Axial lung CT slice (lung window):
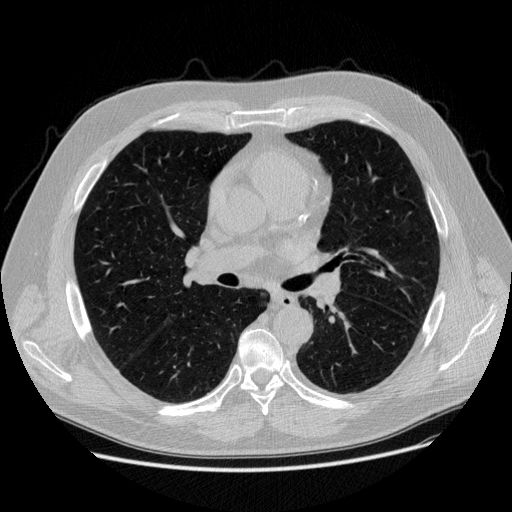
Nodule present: no